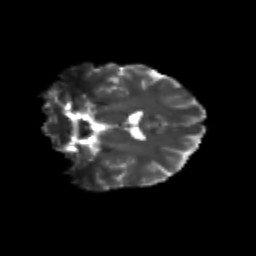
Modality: T2w
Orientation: coronal
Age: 25
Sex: female
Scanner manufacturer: siemens
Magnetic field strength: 3 T
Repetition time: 3.5 s
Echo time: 0.104 s